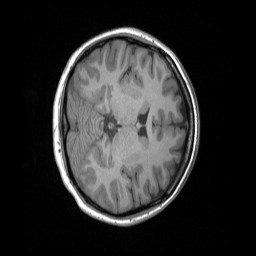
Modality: T1w
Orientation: axial
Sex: female